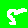
Digit: 5